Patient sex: M
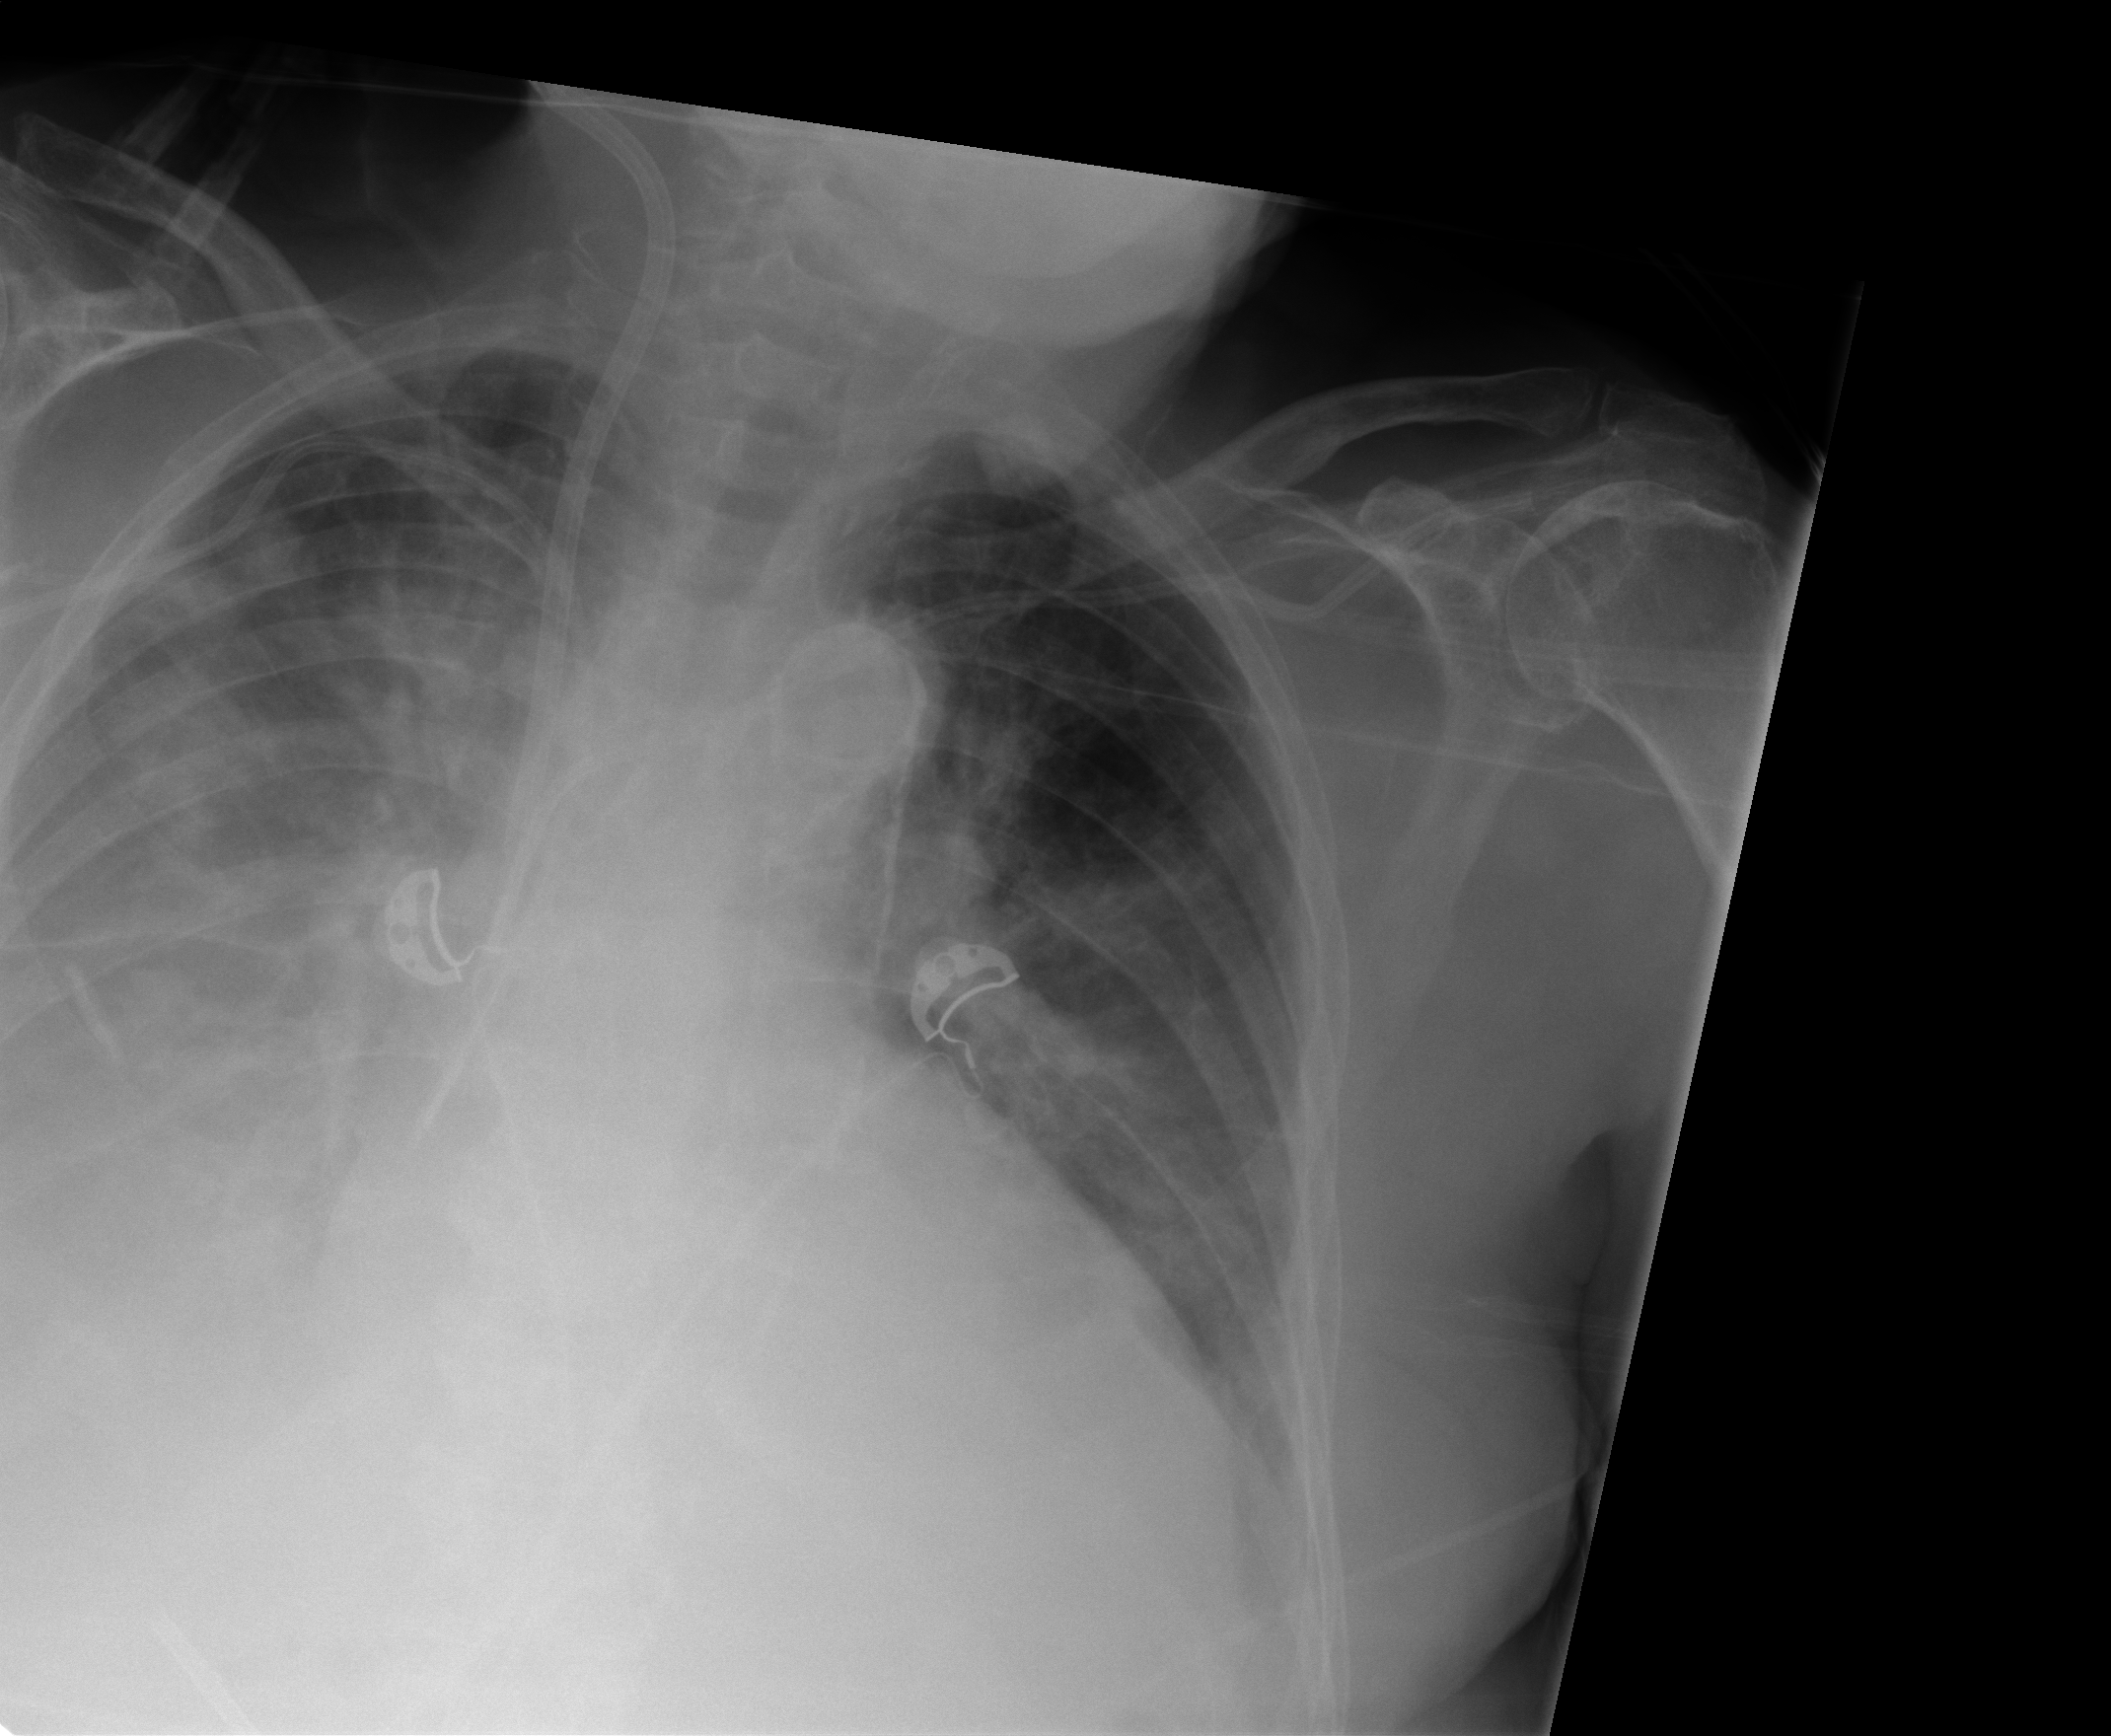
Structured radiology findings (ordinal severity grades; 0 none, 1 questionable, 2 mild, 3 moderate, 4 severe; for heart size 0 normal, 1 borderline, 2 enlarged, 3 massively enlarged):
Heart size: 2
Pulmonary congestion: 3
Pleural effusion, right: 3
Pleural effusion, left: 2
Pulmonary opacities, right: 1
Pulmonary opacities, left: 1
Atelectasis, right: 2
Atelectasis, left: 2